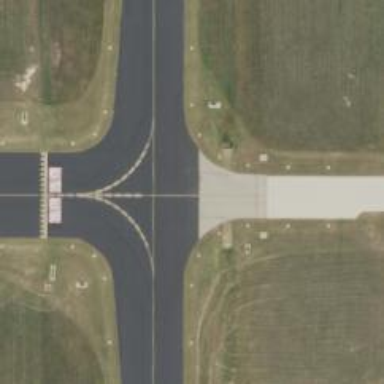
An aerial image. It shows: View of taxiway at the airport.